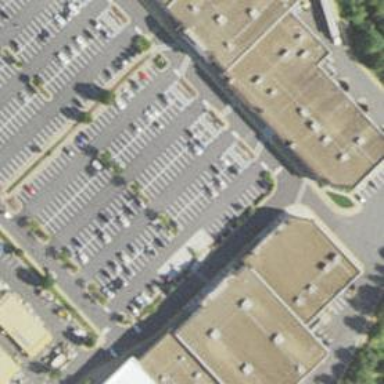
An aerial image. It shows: Parking space.